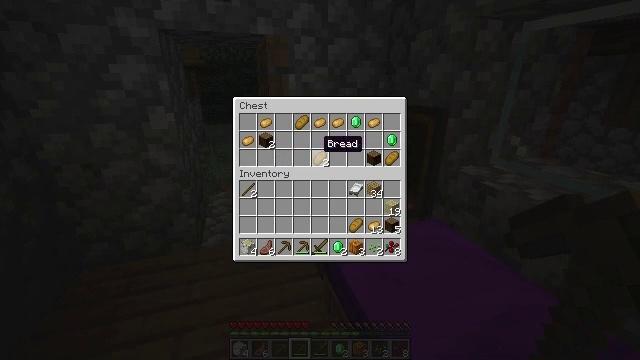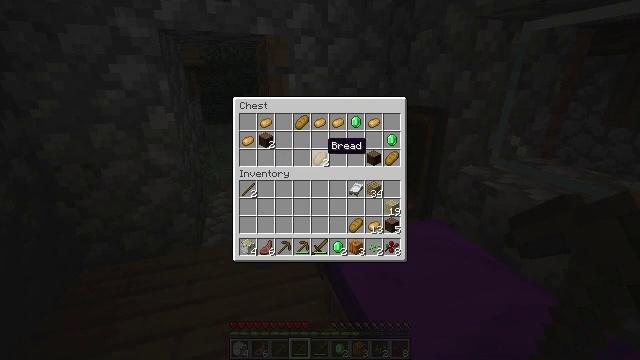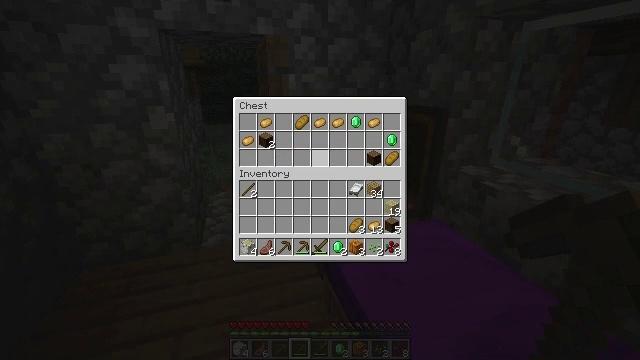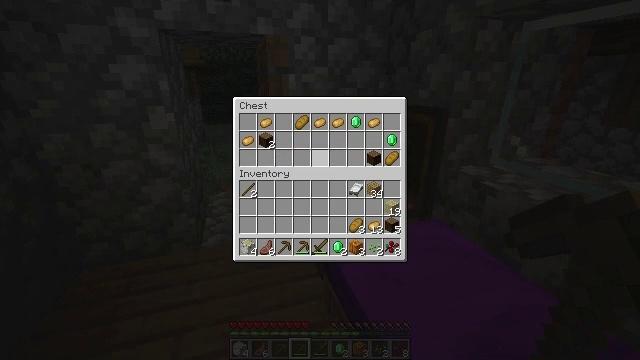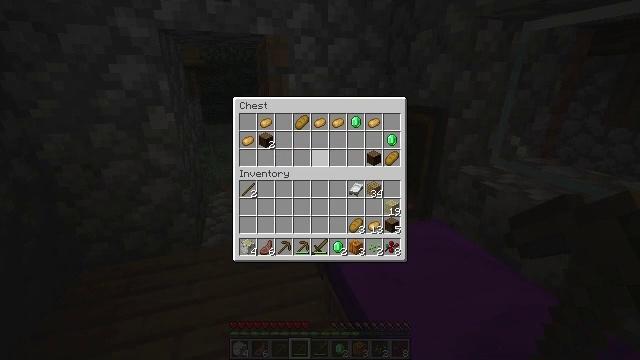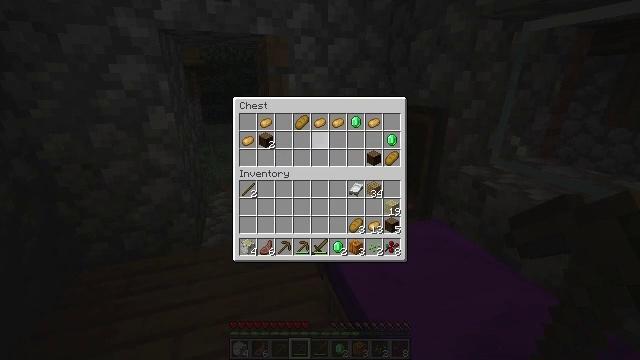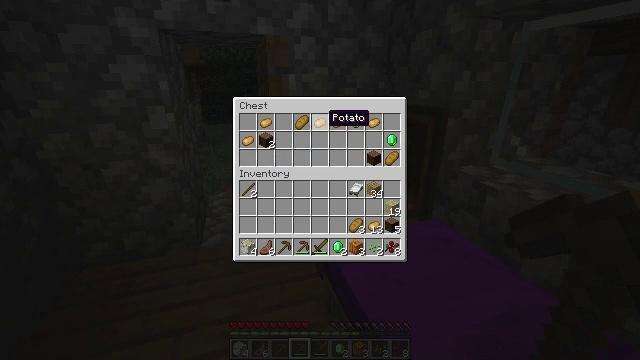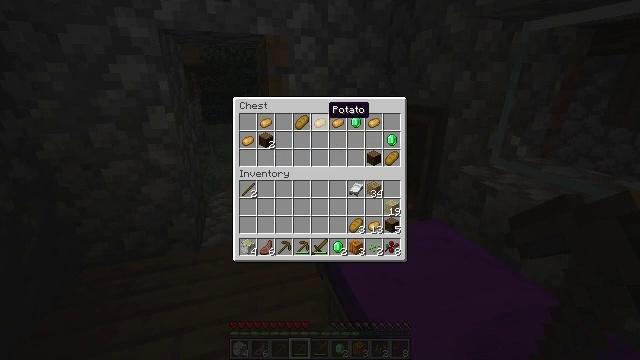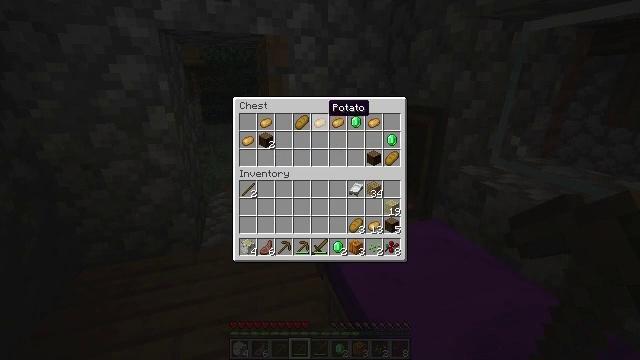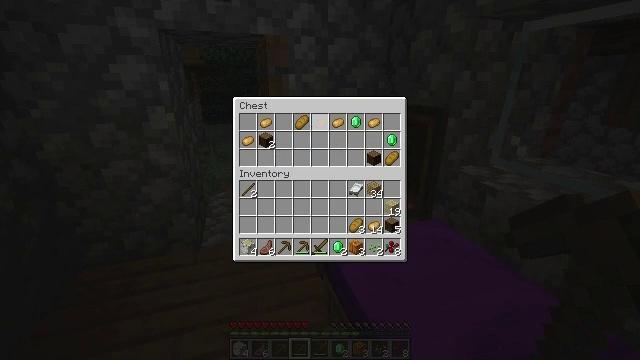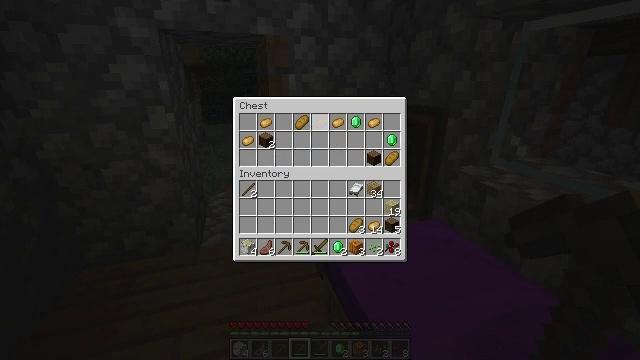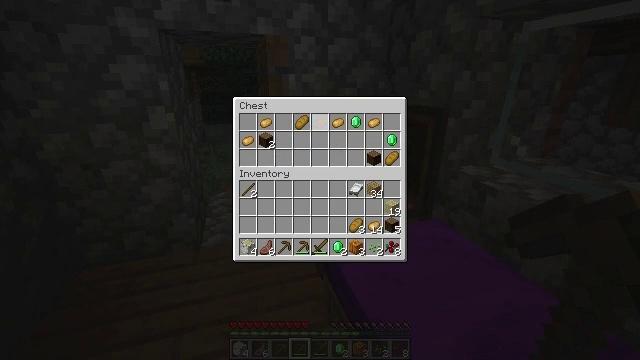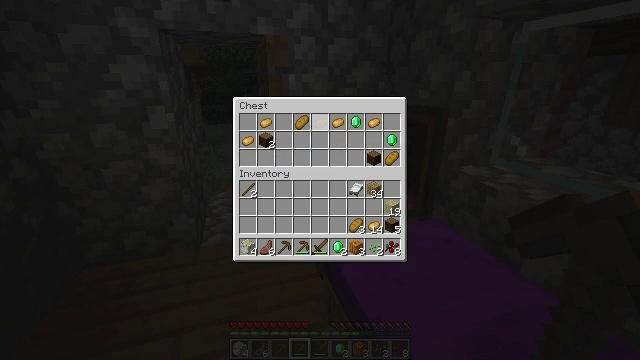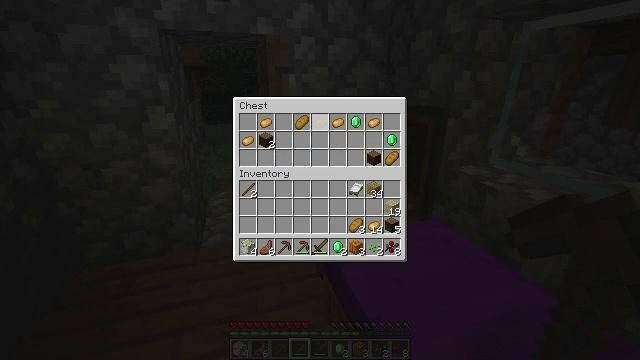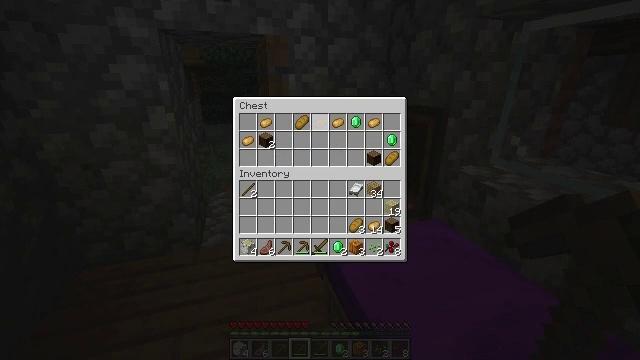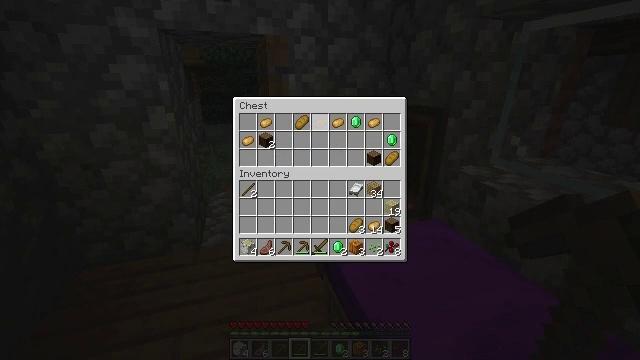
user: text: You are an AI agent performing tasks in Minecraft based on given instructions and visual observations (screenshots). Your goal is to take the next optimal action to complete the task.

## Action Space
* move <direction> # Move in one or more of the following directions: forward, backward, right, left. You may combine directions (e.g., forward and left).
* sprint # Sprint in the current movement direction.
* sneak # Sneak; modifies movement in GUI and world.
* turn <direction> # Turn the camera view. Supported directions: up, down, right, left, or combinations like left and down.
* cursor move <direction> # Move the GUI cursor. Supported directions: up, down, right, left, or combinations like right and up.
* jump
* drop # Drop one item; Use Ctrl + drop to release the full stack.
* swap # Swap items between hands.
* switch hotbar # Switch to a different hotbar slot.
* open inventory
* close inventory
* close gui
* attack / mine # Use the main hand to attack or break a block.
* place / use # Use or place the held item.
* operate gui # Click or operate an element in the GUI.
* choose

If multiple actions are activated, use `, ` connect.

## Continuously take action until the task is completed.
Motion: motion action
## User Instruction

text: Attack the torch to pick it up.
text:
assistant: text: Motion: sneak
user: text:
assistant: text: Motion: sneak, operate gui
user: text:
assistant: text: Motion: sneak, operate gui
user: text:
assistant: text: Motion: sneak, operate gui
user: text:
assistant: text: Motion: sneak, cursor move up
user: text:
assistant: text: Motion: sneak, cursor move up
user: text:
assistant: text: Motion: sneak, cursor move up
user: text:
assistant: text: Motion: sneak
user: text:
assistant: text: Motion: sneak, operate gui
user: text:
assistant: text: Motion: sneak, operate gui
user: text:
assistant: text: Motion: sneak, operate gui
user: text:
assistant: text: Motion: sneak
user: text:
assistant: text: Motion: sneak
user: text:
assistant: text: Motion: sneak
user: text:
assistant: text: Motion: sneak
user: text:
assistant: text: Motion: sneak
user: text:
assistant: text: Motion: sneak, cursor move right
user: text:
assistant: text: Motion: sneak, operate gui
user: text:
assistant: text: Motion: sneak, operate gui
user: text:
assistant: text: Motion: sneak, operate gui
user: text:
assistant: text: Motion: sneak
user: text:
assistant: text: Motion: sneak, cursor move right
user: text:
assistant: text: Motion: sneak
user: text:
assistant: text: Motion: sneak, operate gui
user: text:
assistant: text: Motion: sneak, operate gui
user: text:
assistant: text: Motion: sneak, operate gui
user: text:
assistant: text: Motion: sneak, operate gui
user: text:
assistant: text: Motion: sneak
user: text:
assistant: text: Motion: sneak, cursor move right and down
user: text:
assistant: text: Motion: sneak, cursor move down